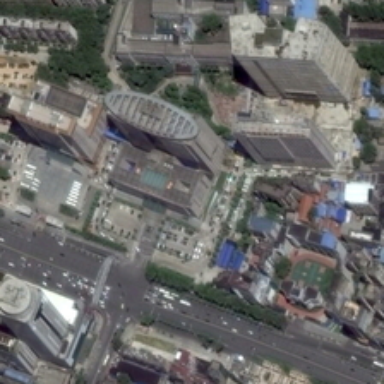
There is an oval building in the middle of the land .